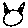
Label: cat